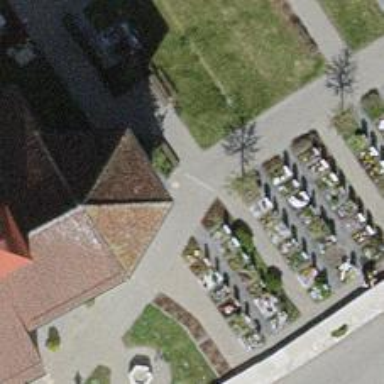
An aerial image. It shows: Bench for seating.